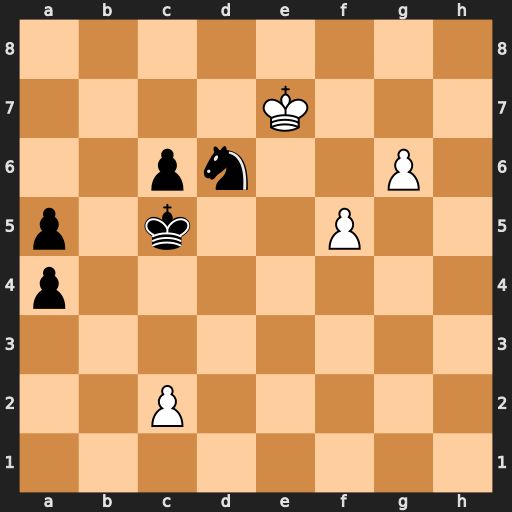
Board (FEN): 8/4K3/2pn2P1/p1k2P2/p7/8/2P5/8
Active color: w
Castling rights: -
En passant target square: -
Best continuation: f6 a3 g7 a2 g8=Q Nf5+ Ke6